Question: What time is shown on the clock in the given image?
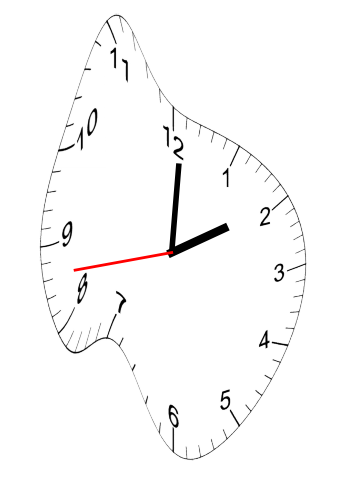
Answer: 02:00:43